Field crop: maize
Growth stage: 1
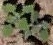
Species: chenopodium